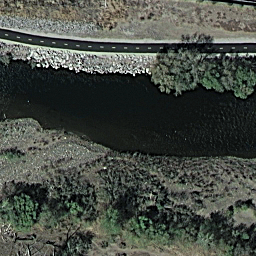
Label: river